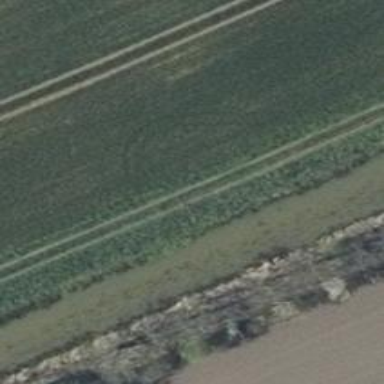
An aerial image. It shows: Row of deciduous broadleaved trees.